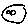
Label: moon